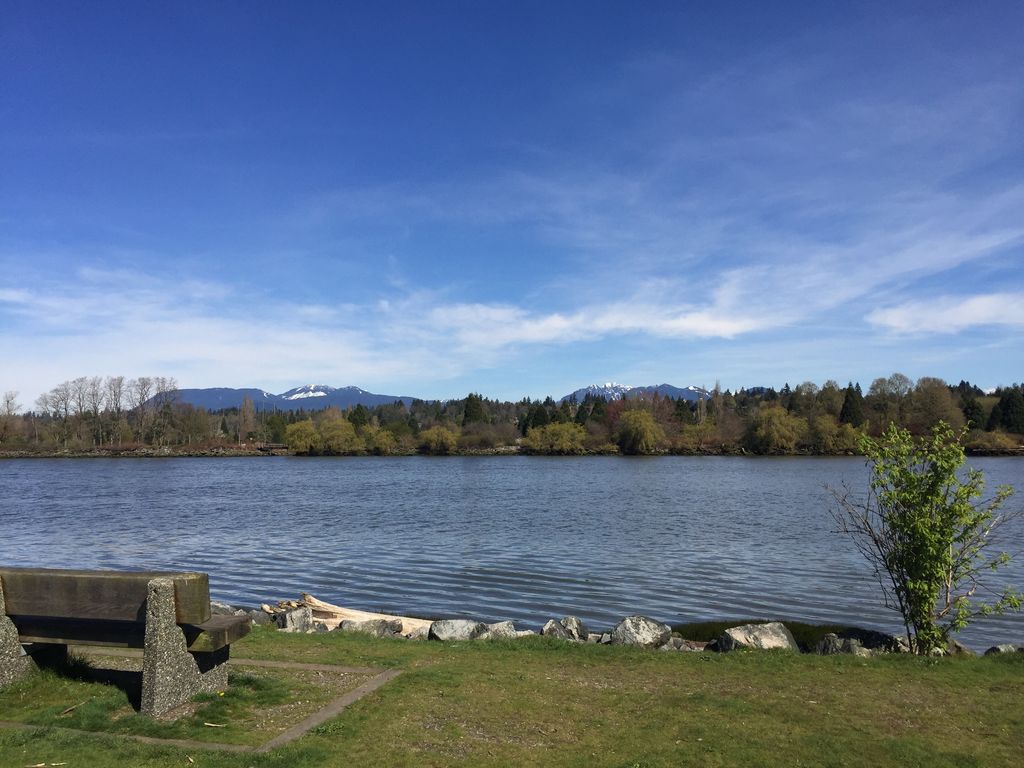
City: vancouver